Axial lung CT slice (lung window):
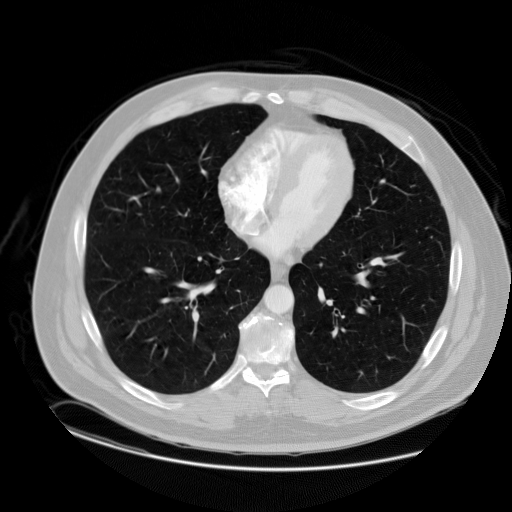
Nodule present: no